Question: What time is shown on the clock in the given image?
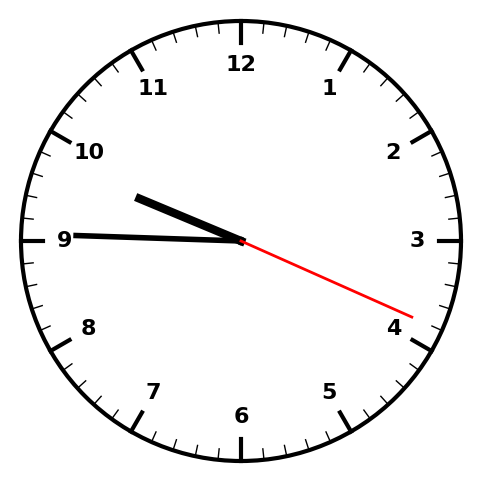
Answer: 09:45:19